Упругий шарик пренебрежимо малого размера вертикально падает на наклонную плоскость, которая образует угол $\alpha$ с горизонтом. В начальный момент времени расстояние между шариком и плоскостью равно $d$, а скорость шарика равна нулю. Соударения шарика с наклонной плоскостью абсолютно упруги, сопротивления воздуха нет. Траектория полета отскакивающего шарика — это набор участков парабол.
Покажите, что фокусы этих парабол лежат на некоторой, хорошо известной, кривой. Найдите параметр(ы), определяющие эту кривую.
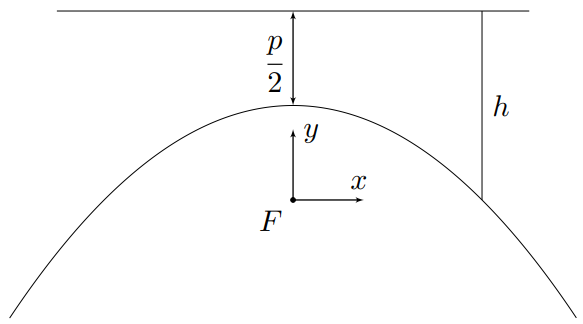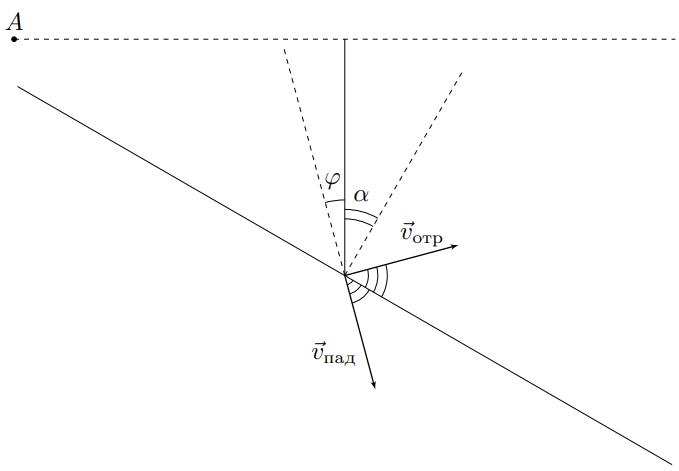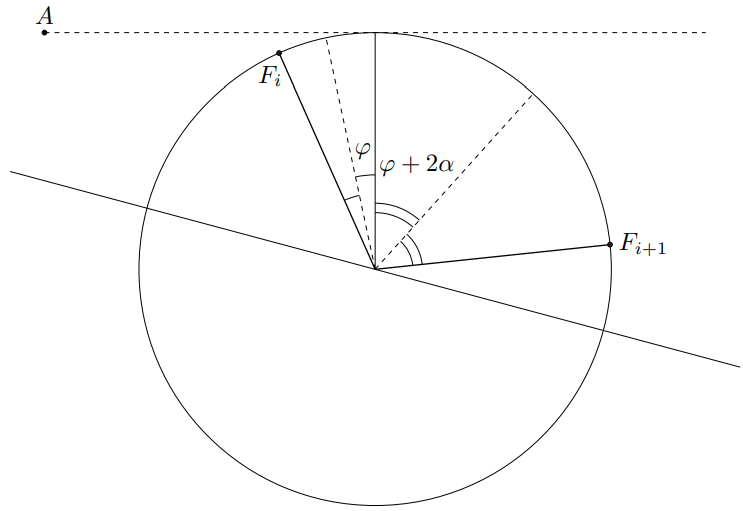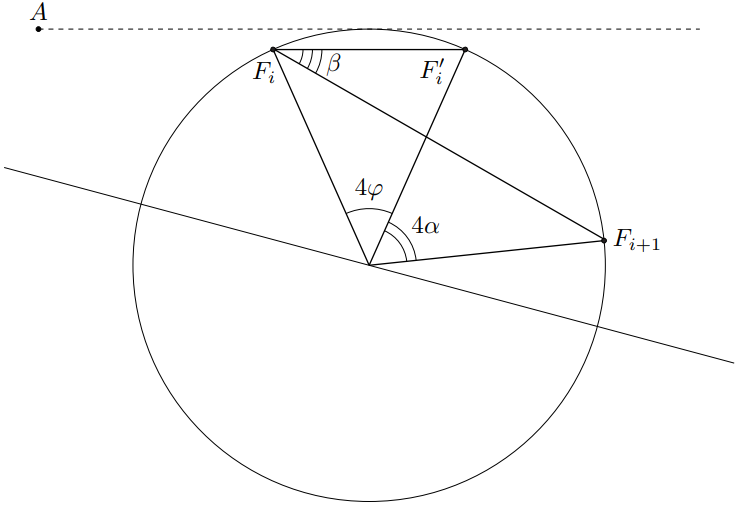
Решение: Отсюда находим фокальный параметр параболы при движении шарика:$$p=\cfrac{v^2_x}{g}$$Заметим, что расстояние от верхней точки траектории до директрисы равно:$$h_0=\cfrac{p}{2}=\cfrac{v^2_x}{2g}$$Из полученного результата следует, что при расстоянии $h$ между точкой траектории и директрисой параболы скорость шарика равна:$$v^2=2gh$$Из этого следует, что директриса каждой из парабол - горизонтальная прямая, проходящая через точку $A$ старта шарика.
Ответ: Фокусы парабол лежат на прямой, направленной под углом $2\alpha$ к горизонту и проходящей через точку старта шарика.
Темы:
T, ★, Механика, Кинематика, Баллистика, Physics Cup, 2019